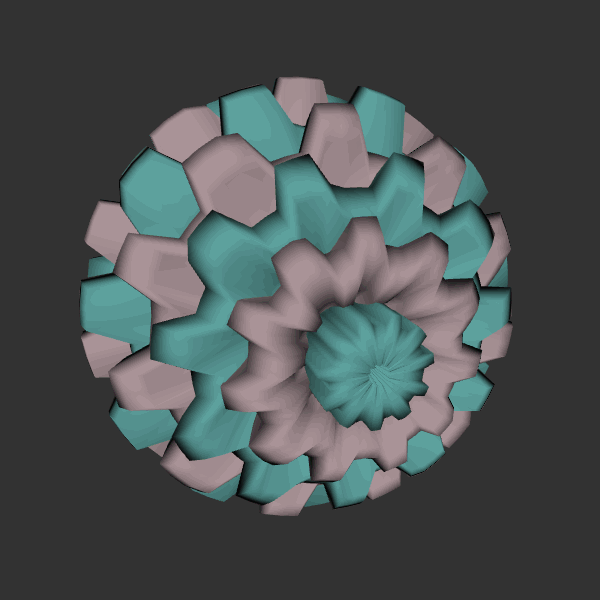
Background: dark